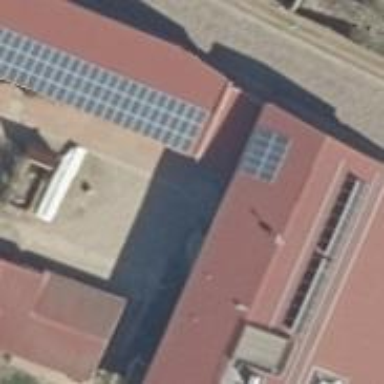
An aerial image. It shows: Building equipped with solar photovoltaic panel for generating electricity. The small installation is solar power generator.